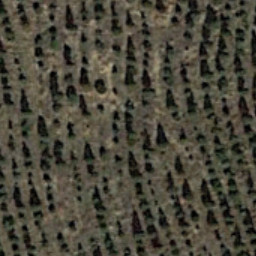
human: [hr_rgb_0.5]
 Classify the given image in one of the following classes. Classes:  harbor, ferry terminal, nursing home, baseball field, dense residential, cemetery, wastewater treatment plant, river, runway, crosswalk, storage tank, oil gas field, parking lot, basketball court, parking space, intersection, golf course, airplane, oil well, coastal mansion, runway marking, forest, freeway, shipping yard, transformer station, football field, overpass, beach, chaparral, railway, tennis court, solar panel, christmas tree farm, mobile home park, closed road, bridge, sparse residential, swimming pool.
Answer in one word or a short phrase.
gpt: christmas tree farm